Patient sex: M
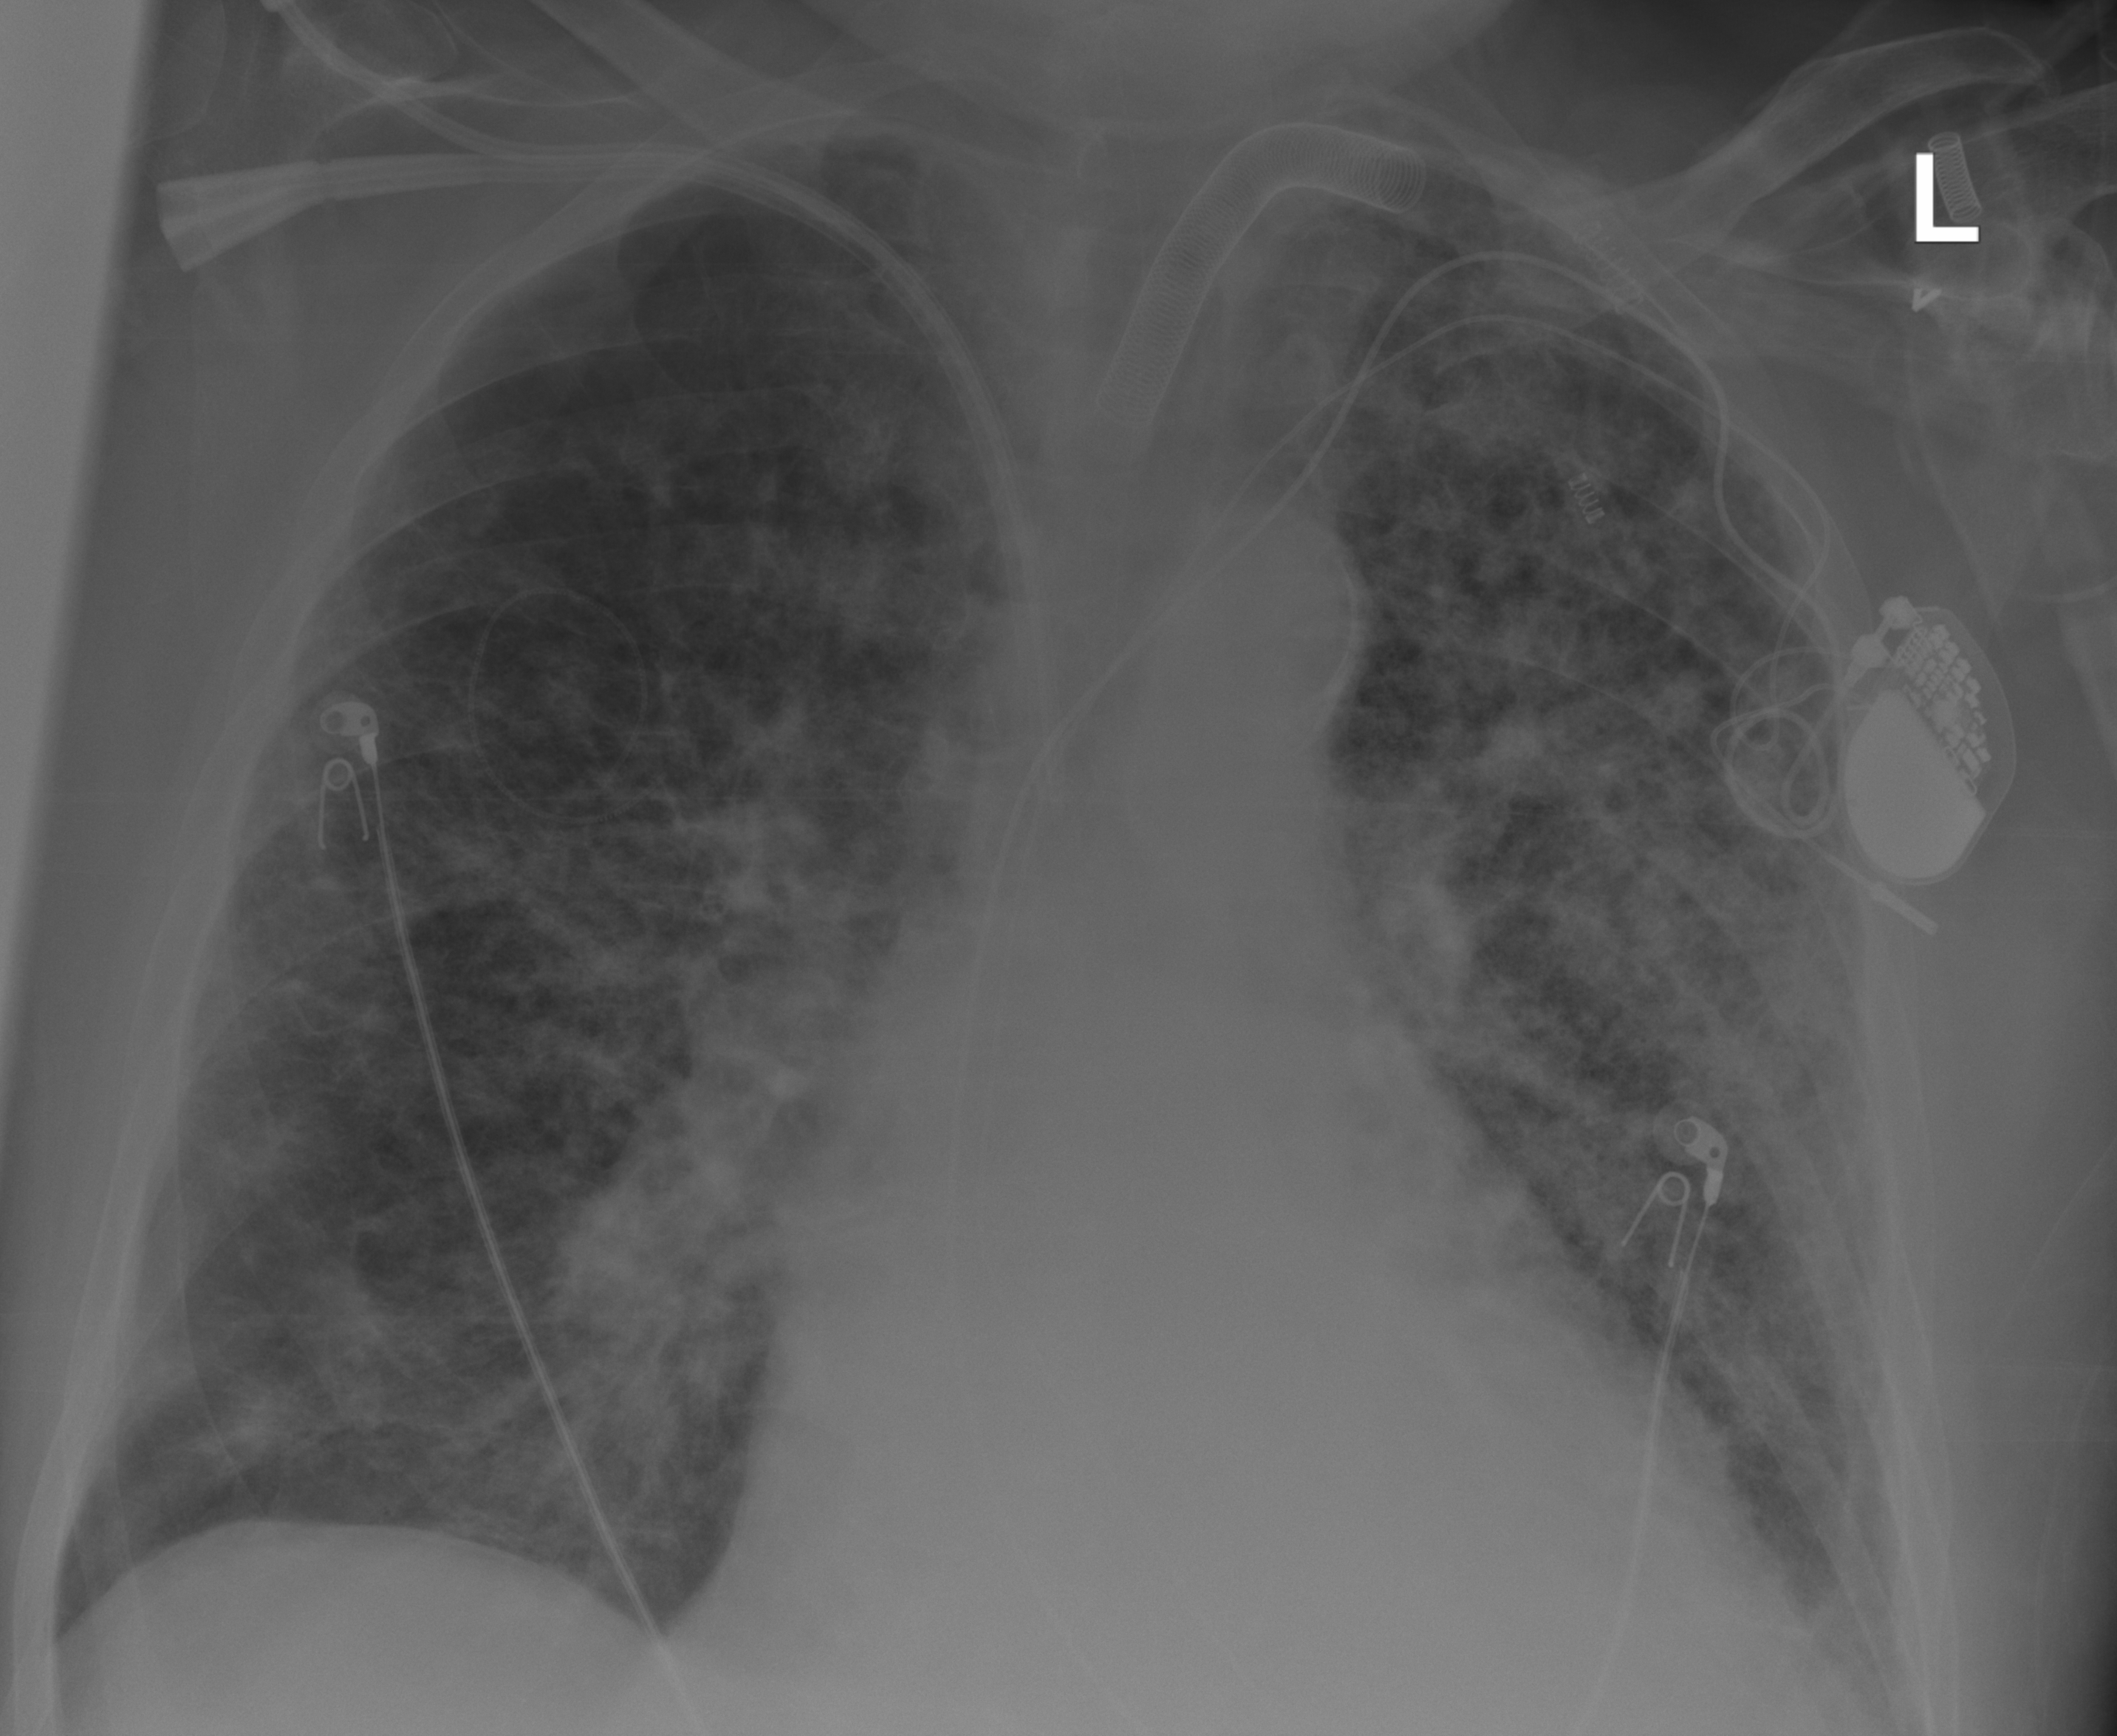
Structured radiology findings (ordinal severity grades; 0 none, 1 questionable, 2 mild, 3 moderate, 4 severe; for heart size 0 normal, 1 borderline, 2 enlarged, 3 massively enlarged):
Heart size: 2
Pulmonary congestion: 2
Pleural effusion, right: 0
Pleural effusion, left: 0
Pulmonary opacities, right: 3
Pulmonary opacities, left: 4
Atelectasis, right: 0
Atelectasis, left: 0